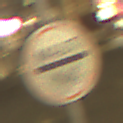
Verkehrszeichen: MautflichtigeStrecke
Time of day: Night
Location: Outdoor (Urban)
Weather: Overcast
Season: NotSpecified
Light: Artificial